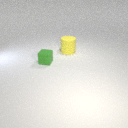
small green rubber cube in front of large yellow rubber cylinder